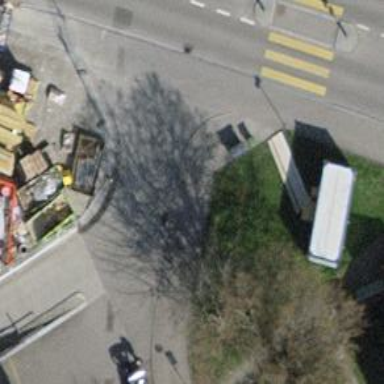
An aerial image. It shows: Asphalt sidewalk along the footway.